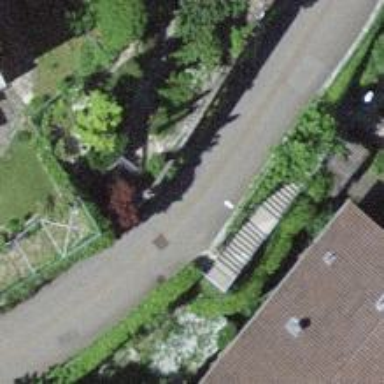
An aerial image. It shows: Road with steps.